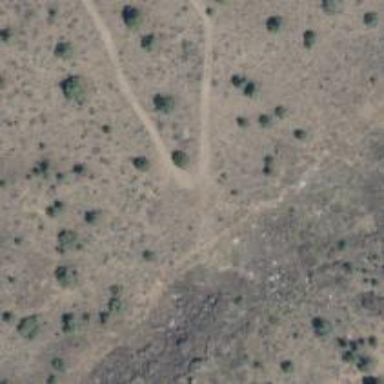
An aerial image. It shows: Path.